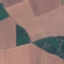
Label: AnnualCrop